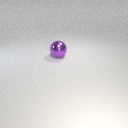
large purple metal sphere